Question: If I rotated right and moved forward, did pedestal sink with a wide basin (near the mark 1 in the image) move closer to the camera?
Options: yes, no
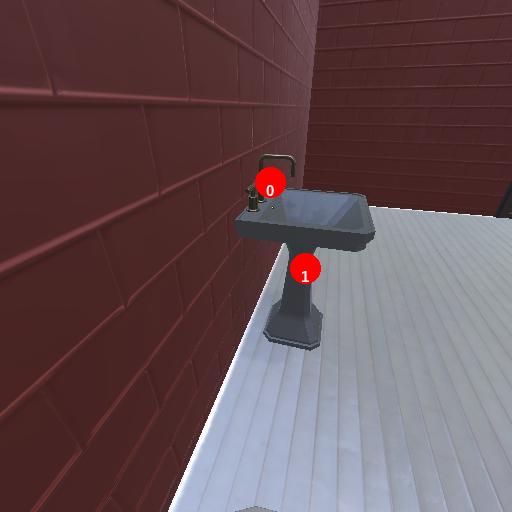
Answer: yes